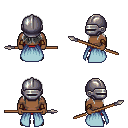
a pixel art fantasy rpg character, male body template, human, dark skin, overskirt, red pants, gray unkempt hairstyle, metal helm, cloth bracers, brown shoes, spear, four views (front, back, left, right), 2x2 character sprite sheet, small pixel art, hard edges, no anti-aliasing